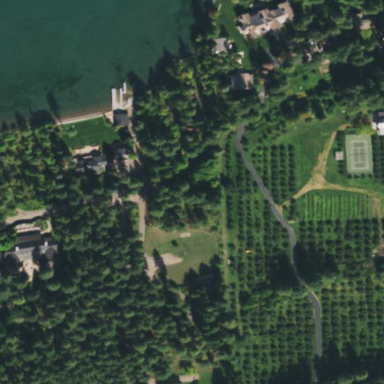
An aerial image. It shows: Orchard.